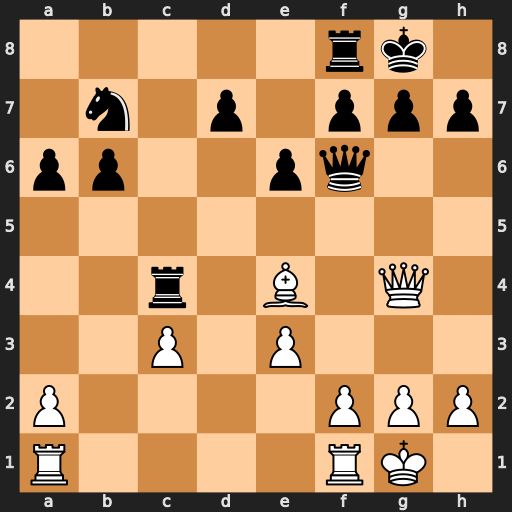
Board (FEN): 5rk1/1n1p1ppp/pp2pq2/8/2r1B1Q1/2P1P3/P4PPP/R4RK1
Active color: w
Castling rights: -
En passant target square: -
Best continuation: Bxh7+ Kxh7 Qxc4